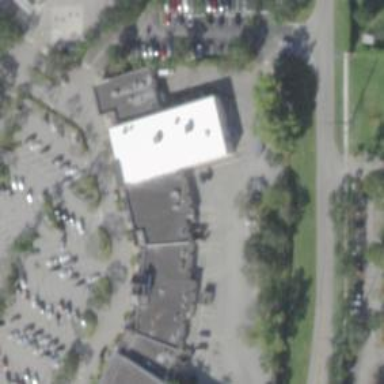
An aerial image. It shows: Pharmacy providing healthcare services.